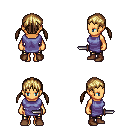
a pixel art fantasy rpg character, female body template, human, tanned skin, chain tabard jacket, gold greaves, blonde twin-tailed hairstyle, brown shoes, dagger, four views (front, back, left, right), 2x2 character sprite sheet, small pixel art, hard edges, no anti-aliasing